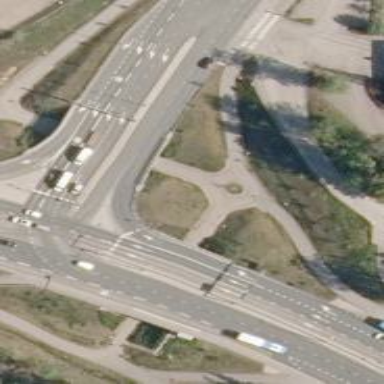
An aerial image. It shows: Tertiary link road with asphalt surface.